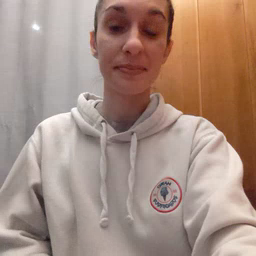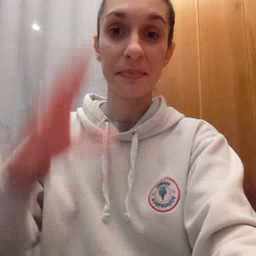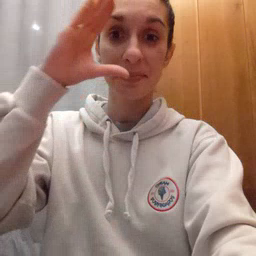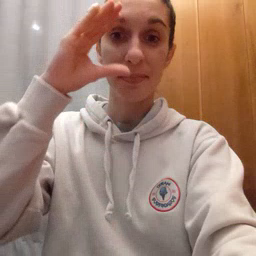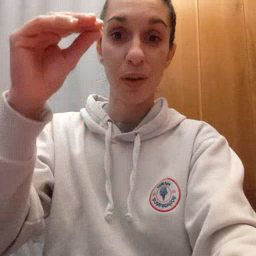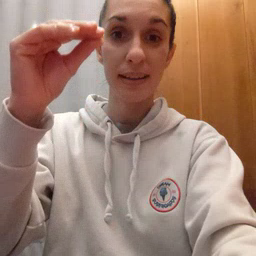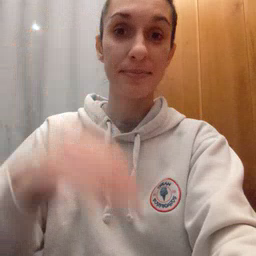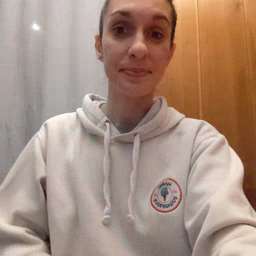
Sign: boy